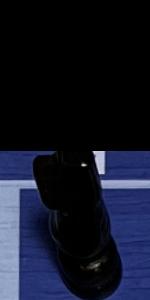
Label: Knight_Black